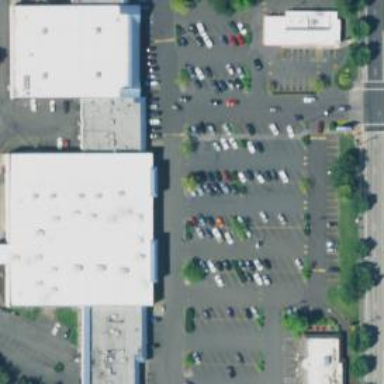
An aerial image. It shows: Parking area.